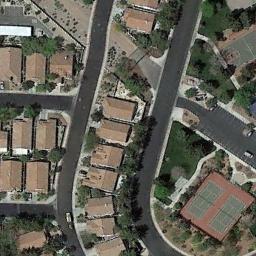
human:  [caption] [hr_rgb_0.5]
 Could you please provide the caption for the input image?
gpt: The tennis court is next to some buildings and trees .

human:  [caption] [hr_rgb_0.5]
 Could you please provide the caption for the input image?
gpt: The tennis court was shadowed by streetlights .

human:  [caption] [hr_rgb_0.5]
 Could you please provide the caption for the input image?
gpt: The tennis court is surrounded by curved roads and there is a residential area nearby .

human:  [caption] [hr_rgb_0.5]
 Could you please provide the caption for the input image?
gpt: There are many buildings of different shapes beside the tennis courts .

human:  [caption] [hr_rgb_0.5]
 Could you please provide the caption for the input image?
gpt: There are many brown buildings near the tennis court .